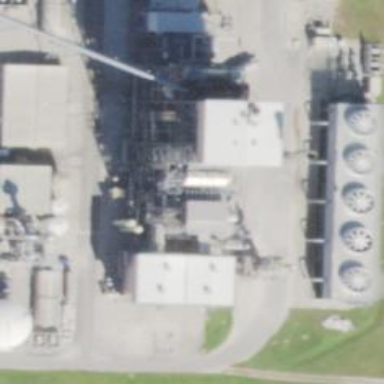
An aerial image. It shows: Generator with steam turbine as its type.